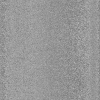
Atmospheric dust classification: dusty